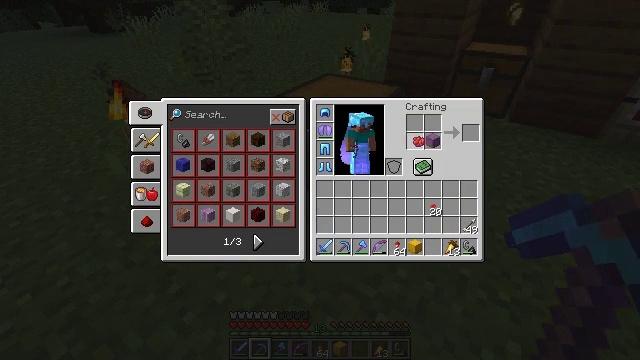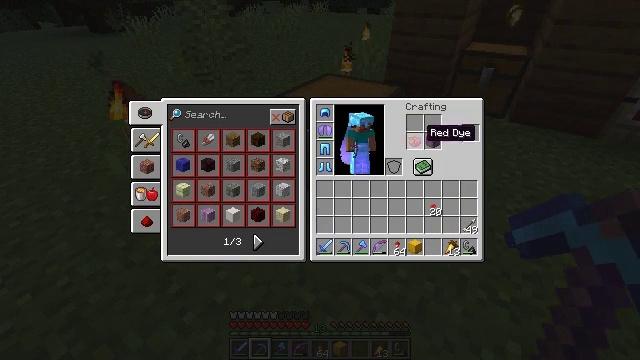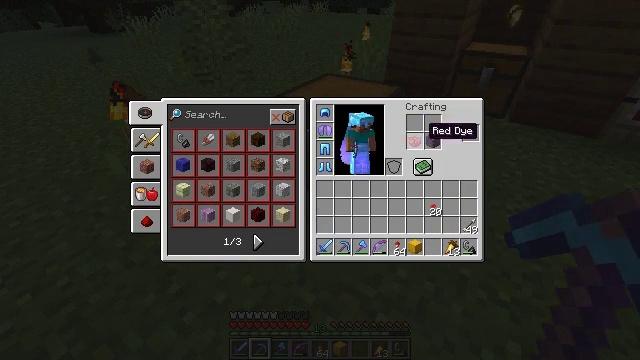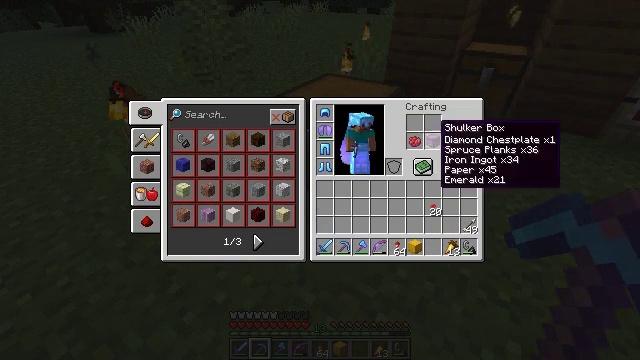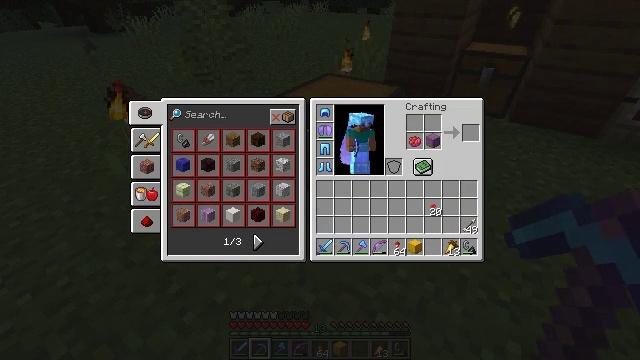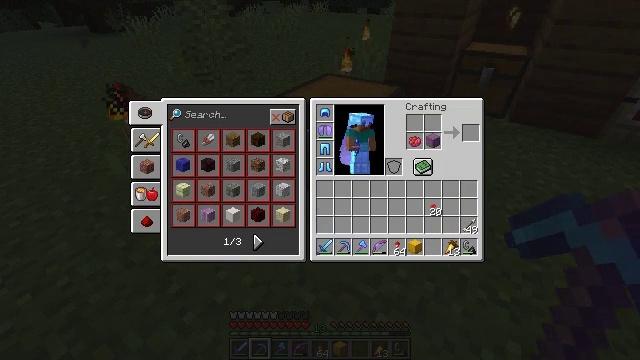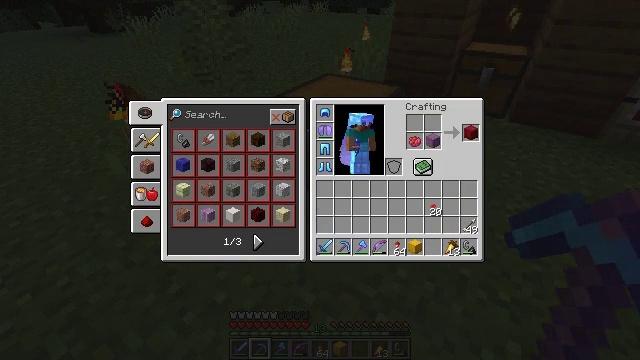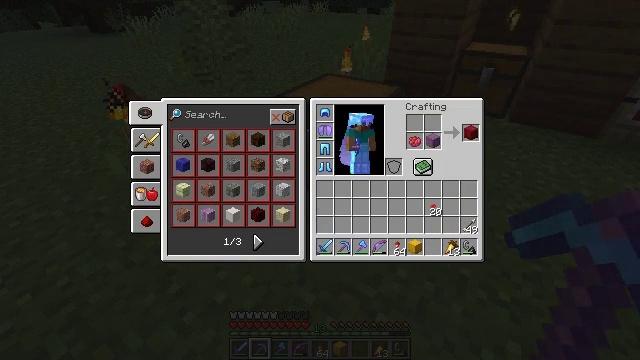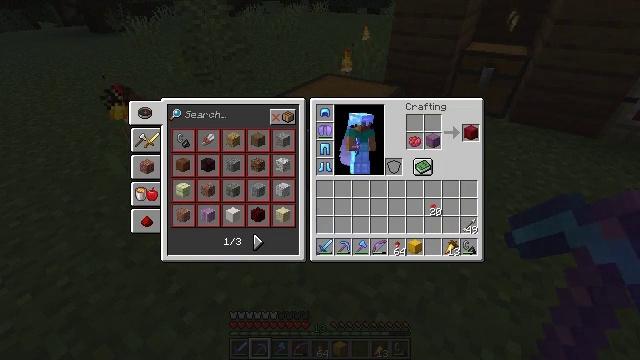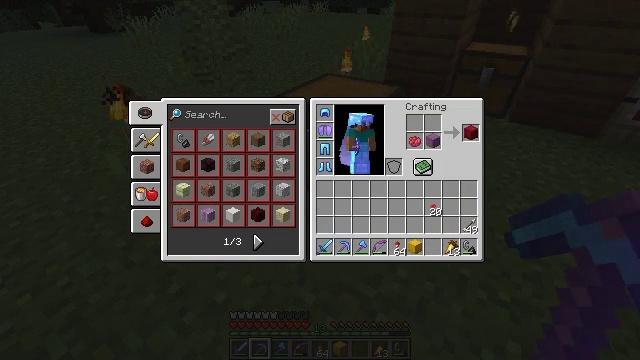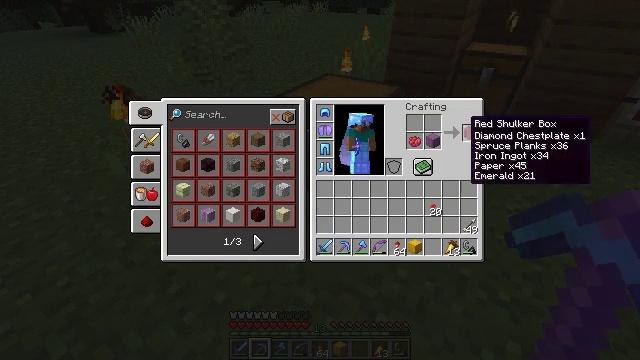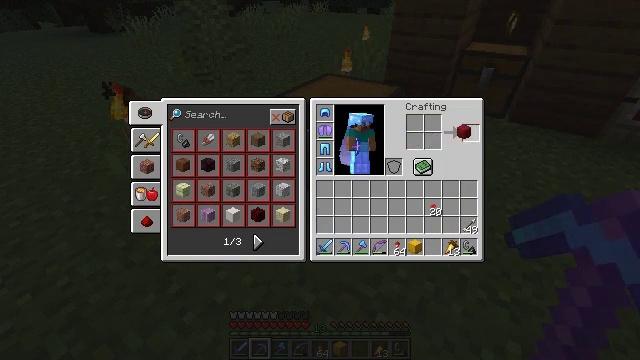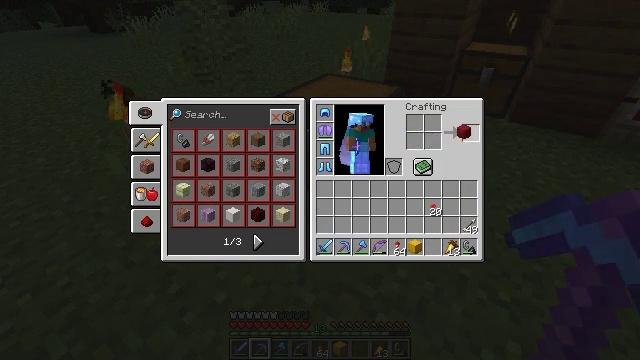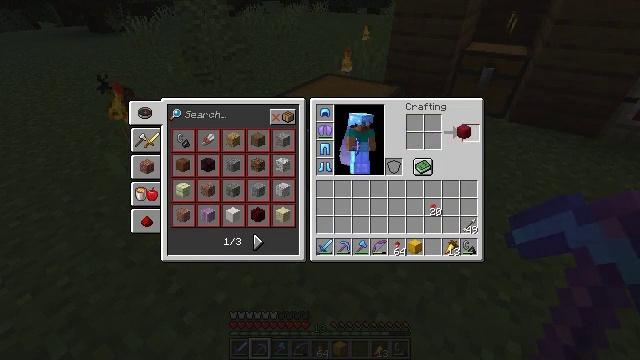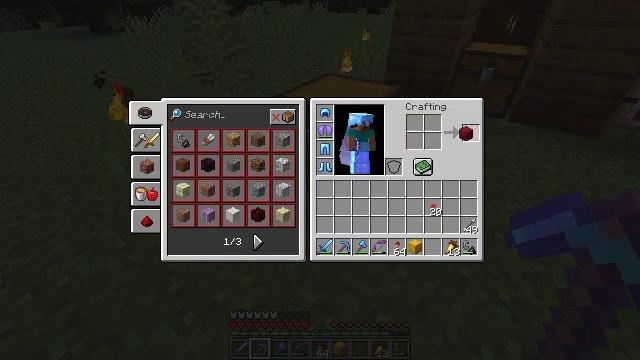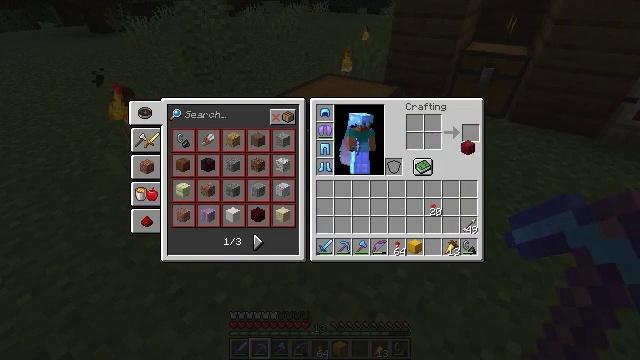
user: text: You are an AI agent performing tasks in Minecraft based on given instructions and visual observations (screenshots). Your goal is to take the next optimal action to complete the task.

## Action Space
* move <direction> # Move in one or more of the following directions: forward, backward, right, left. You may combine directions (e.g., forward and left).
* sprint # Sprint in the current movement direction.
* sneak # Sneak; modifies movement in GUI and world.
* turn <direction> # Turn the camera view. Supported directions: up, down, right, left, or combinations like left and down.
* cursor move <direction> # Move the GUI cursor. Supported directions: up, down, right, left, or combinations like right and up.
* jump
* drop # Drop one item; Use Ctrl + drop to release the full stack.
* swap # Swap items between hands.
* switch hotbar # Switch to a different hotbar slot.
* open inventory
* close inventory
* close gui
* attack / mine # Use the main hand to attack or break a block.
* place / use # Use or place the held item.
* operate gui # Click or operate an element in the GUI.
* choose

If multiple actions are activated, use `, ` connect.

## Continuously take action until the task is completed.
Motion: motion action
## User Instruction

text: Make a red shulker box using a shulker box and red dye.
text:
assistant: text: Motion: no_op
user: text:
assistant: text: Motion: no_op
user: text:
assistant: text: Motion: cursor move right
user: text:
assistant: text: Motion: cursor move right
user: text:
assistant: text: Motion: no_op
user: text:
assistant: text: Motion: no_op
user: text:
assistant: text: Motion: no_op
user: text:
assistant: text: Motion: no_op
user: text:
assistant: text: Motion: no_op
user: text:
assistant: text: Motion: no_op
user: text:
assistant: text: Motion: operate gui
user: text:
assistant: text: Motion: operate gui
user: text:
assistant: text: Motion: operate gui
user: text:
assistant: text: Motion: no_op
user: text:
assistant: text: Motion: cursor move down
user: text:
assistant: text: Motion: no_op